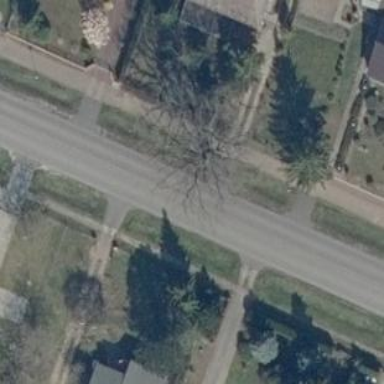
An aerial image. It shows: Beautiful tree in nature.